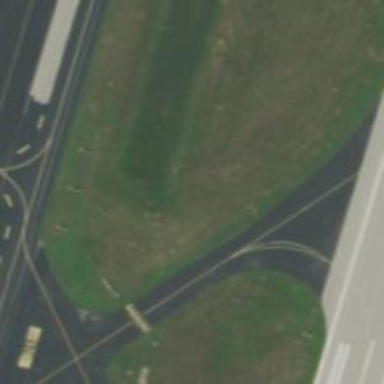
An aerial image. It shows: View of taxiway at the airport.